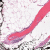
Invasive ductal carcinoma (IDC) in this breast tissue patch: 0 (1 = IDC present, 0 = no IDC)